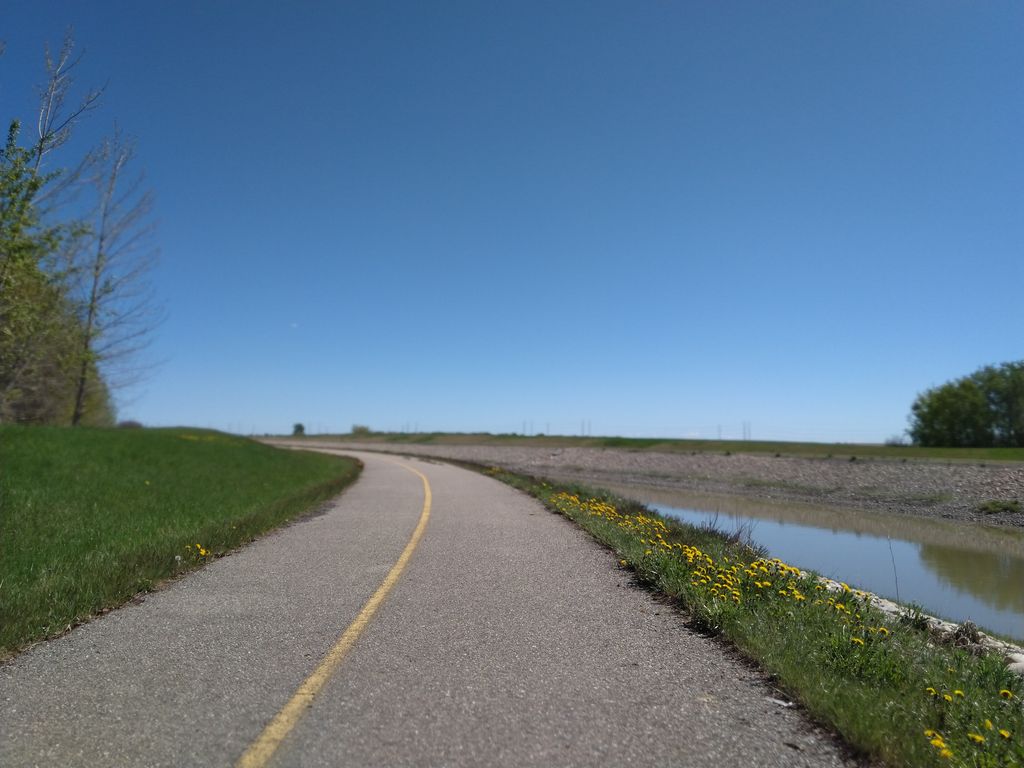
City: calgary